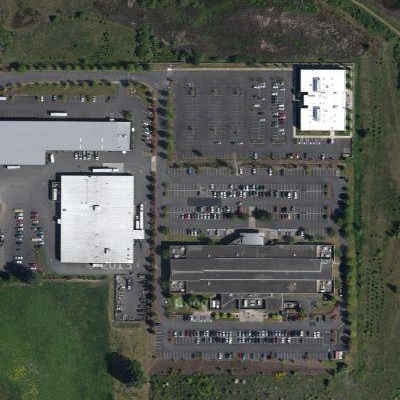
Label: gParking